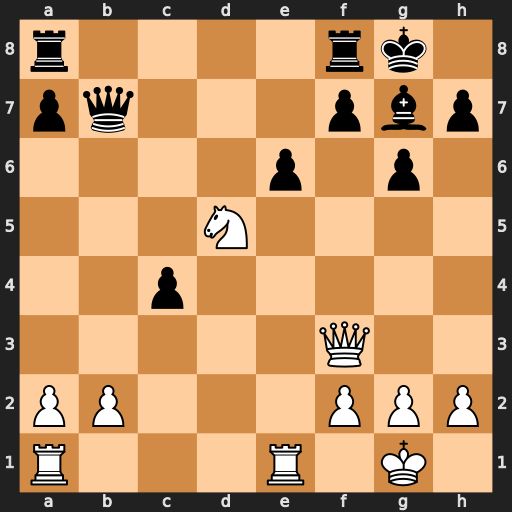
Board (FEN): r4rk1/pq3pbp/4p1p1/3N4/2p5/5Q2/PP3PPP/R3R1K1
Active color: w
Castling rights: -
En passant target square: -
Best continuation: Nf6+ Bxf6 Qxb7